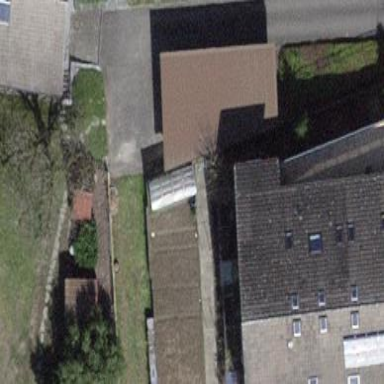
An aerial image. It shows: Group of garages.